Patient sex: M
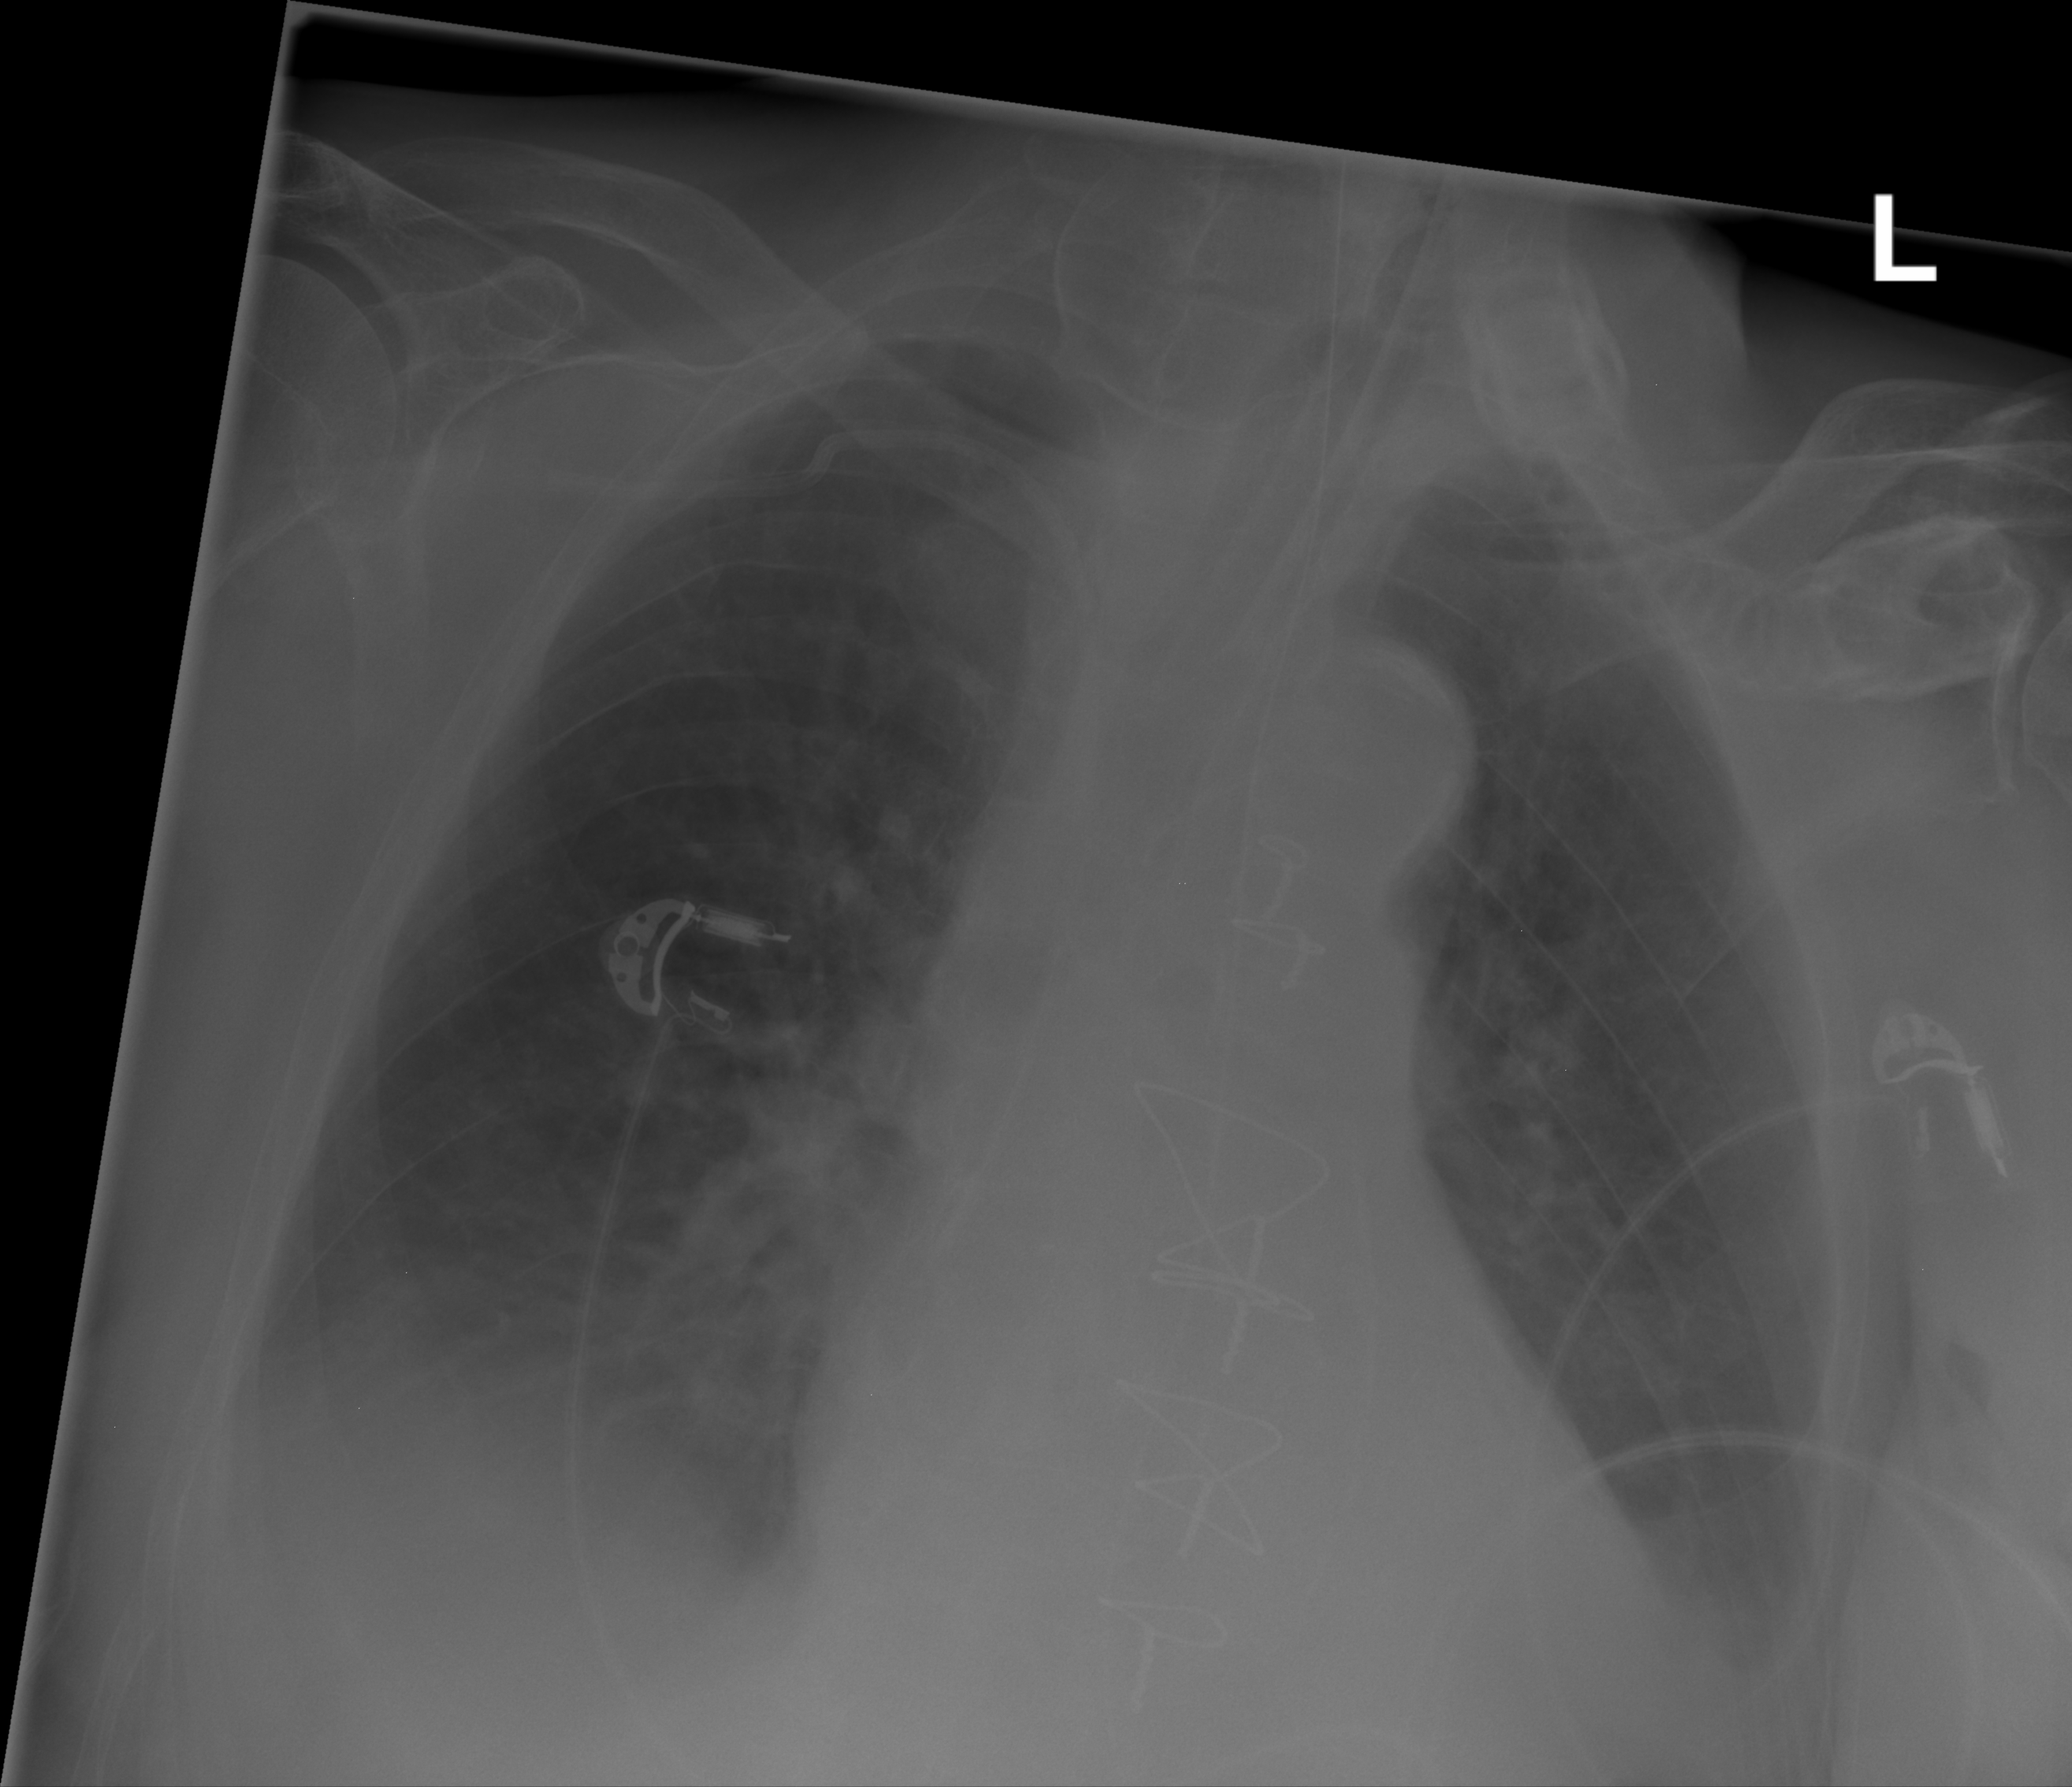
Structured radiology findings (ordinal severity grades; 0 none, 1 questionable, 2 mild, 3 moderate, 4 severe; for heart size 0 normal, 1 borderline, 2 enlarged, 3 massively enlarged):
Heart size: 0
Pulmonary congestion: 0
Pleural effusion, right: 2
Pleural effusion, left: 2
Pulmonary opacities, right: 1
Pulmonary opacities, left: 0
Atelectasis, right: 0
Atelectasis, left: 0